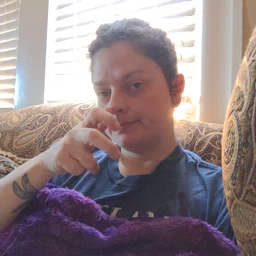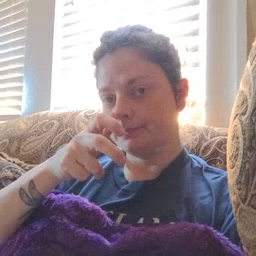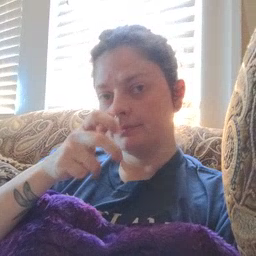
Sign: tooth